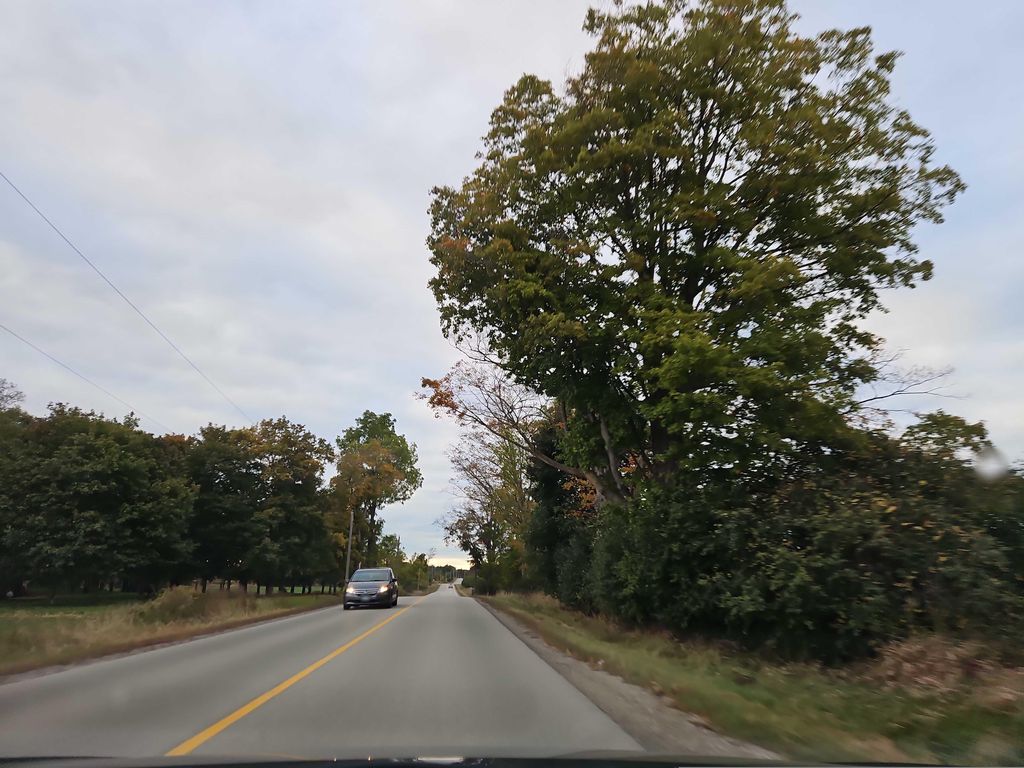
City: kitchener-waterloo